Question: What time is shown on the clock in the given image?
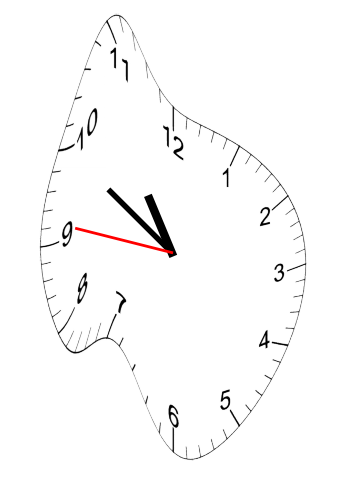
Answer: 10:49:46